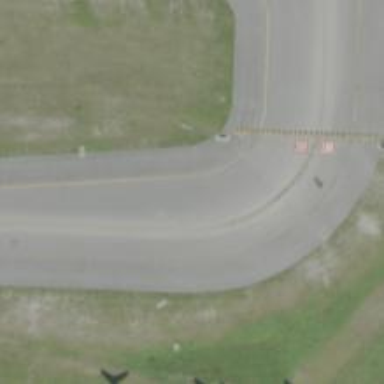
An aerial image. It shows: View of taxiway at the airport.